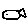
Label: fish